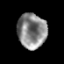
Tissue: prostate
Cell type: T cells
Senescence score: 0.3557
Nuclear area (px): 995
Mean DAPI intensity: 134.828